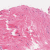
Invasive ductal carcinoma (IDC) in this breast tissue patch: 0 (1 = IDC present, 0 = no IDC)